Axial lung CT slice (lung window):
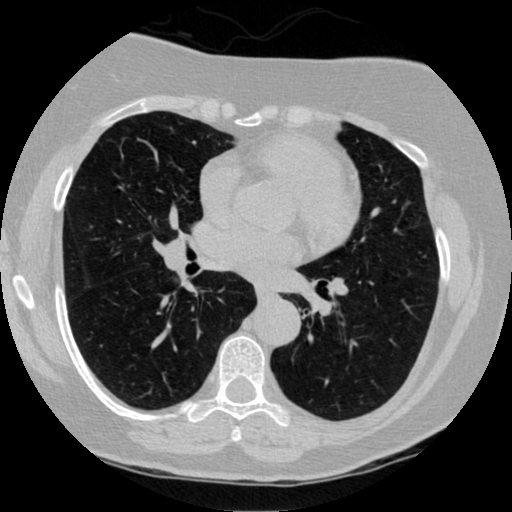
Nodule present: no